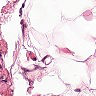
Metastatic tissue present: no